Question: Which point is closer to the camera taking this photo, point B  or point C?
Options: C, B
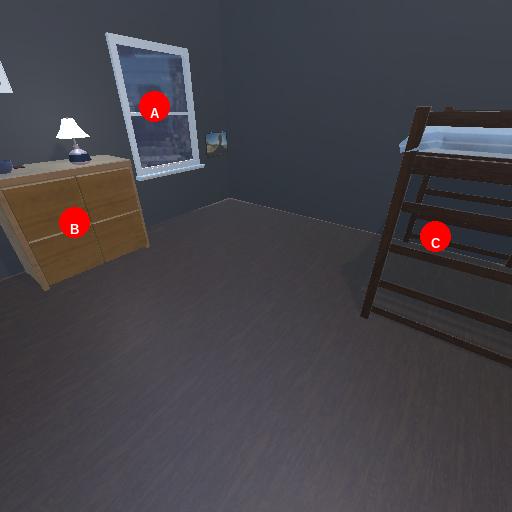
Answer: C